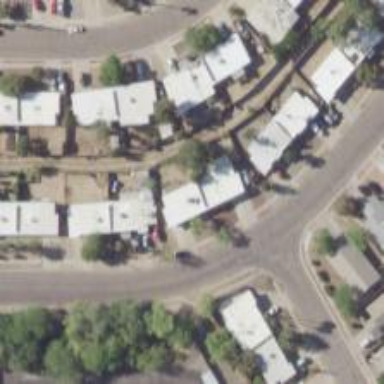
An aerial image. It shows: Alleyway designated as service road.